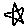
Label: star